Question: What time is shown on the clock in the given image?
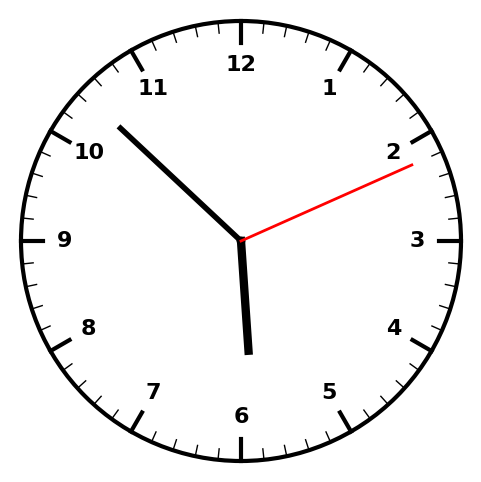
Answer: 05:52:11